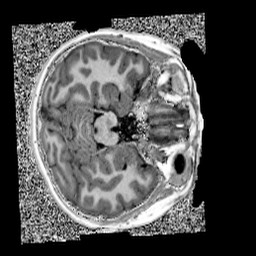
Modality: UNIT1
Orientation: axial
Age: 10
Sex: female
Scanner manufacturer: siemens
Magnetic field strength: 3 T
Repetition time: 4 s
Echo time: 0.00303 s